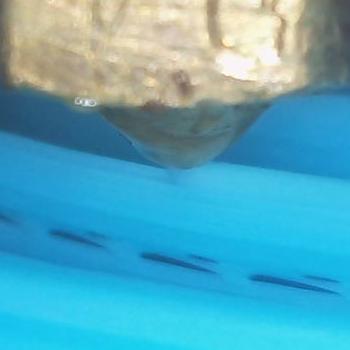
Flow rate: 200%